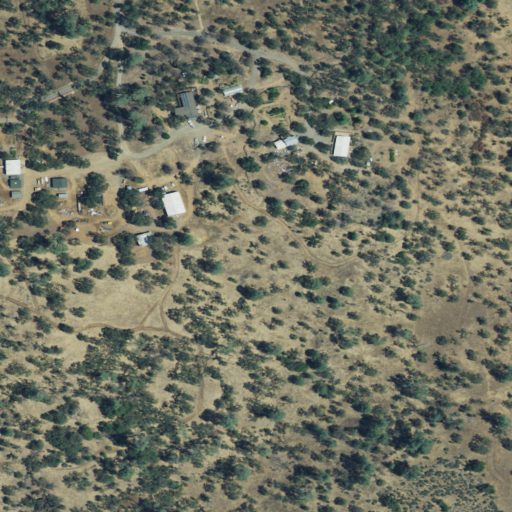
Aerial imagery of mountain in California named Rose Hill containing shrub, grassland, evergreen forest, open development, low intensity development, and deciduous forest